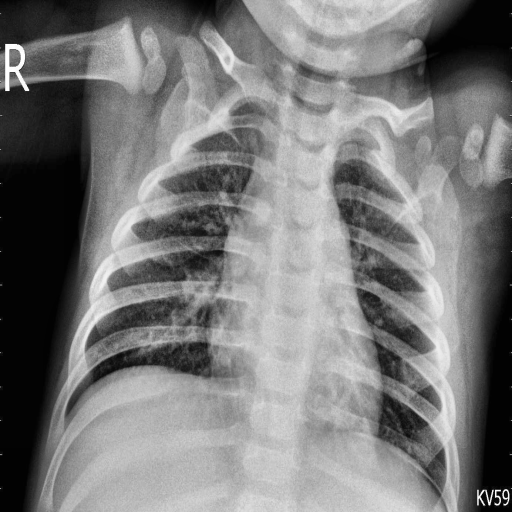
Finding: PNEUMONIA